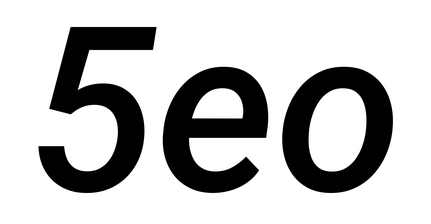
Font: Roboto-Italic_Medium_Italic